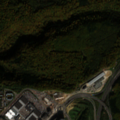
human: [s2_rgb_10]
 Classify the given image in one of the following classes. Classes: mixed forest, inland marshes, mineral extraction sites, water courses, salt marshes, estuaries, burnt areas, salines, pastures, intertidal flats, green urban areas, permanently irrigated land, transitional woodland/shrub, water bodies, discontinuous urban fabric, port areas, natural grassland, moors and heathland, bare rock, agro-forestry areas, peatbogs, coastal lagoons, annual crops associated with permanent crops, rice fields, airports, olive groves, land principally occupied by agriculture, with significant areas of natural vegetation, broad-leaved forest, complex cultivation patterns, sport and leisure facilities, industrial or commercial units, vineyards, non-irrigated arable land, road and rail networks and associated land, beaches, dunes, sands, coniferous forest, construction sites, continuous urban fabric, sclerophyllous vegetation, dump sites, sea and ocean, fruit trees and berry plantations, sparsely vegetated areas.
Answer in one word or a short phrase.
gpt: discontinuous urban fabric, industrial or commercial units, road and rail networks and associated land, broad-leaved forest